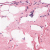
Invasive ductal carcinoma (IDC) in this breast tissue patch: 0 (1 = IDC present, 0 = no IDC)